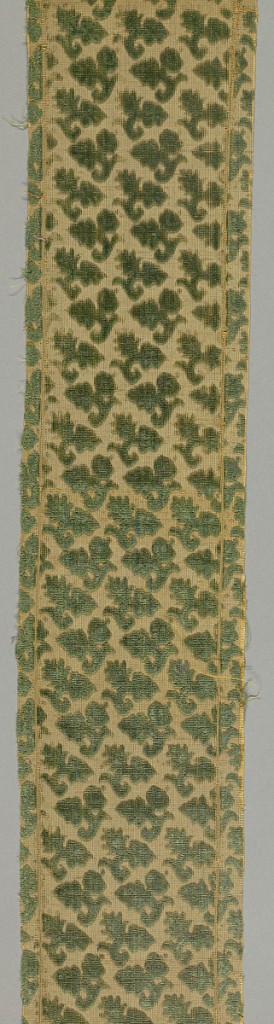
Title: Fragment
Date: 17th century
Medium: silk, metallic Technique: supplementary warp forming raised pile (velvet)
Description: Sprigs with acorns and curved branches in green on gold.